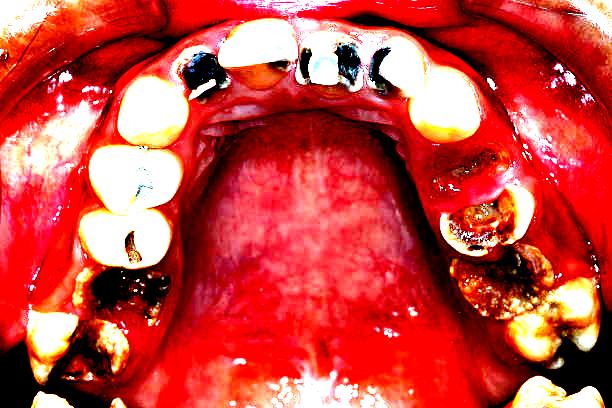
Condition: Gingivitis